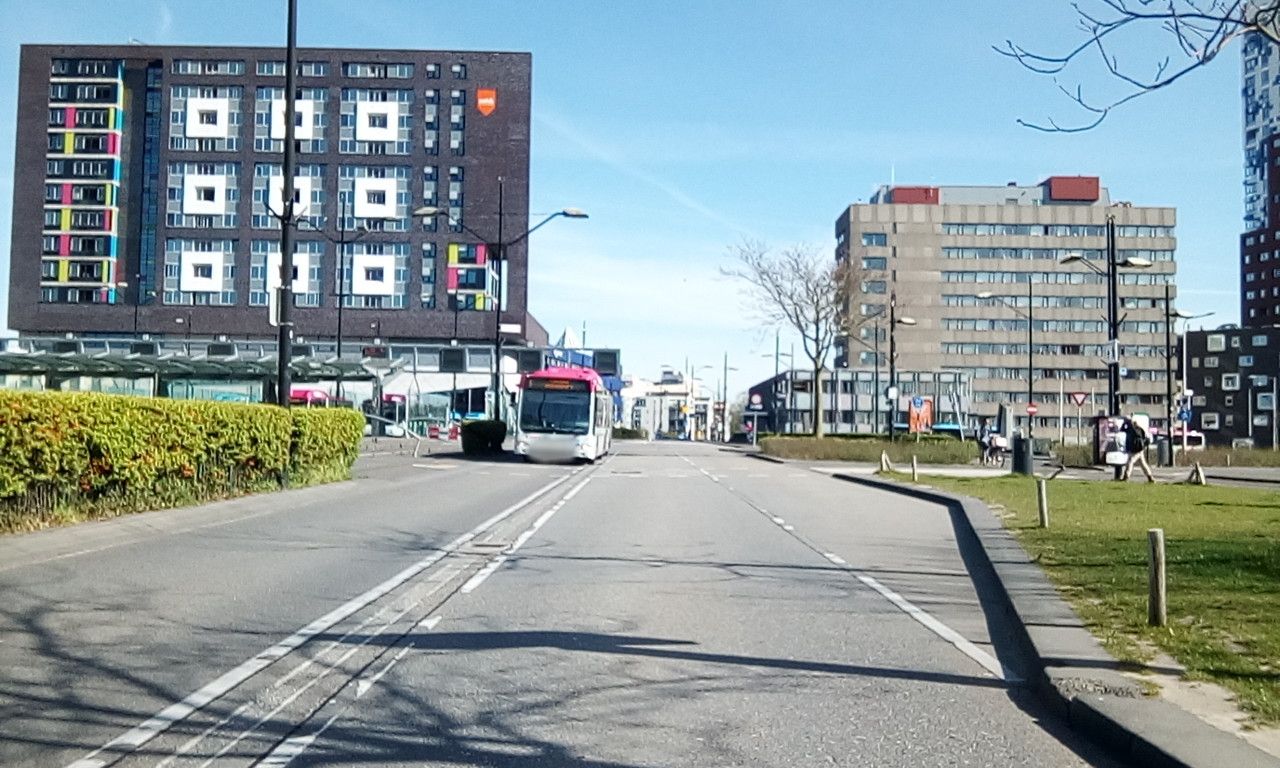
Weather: clear
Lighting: day
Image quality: good
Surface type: cycling surface
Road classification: cycleway, footway, steps
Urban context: urban centre
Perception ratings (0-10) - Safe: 6.49, Lively: 3.08, Beautiful: 9.53, Boring: 2.63, Depressing: 5.85, Wealthy: 7.05